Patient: sex F, age 57
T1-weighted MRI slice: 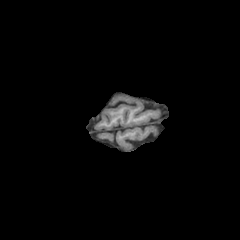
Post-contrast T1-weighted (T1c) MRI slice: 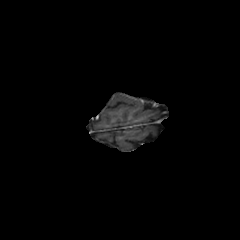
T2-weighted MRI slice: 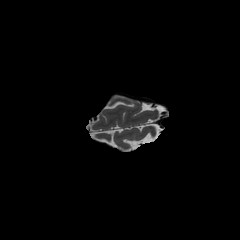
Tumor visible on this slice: no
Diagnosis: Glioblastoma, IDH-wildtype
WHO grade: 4